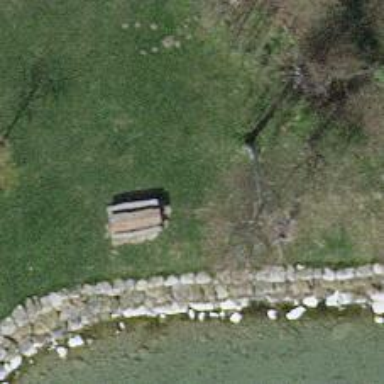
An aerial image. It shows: Picnic table located in leisure land area.